Question: Hello there i have a little problem.
When using these lines of '.htaccess'
'''
RewriteEngine on
Options +FollowSymLinks
# clean up file extensions .php only
RewriteCond %{REQUEST_FILENAME} !-d
RewriteCond %{REQUEST_FILENAME}\.php -f
RewriteRule ^(.*)$ $1.php [NC,L]
#make get request clean
RewriteCond %{REQUEST_FILENAME} !-d
RewriteCond %{REQUEST_FILENAME}\.php -f
RewriteRule ^cms/tests/([0-9]+) cms/tests/index.php?survey=$1 [NC,L]
'''
I transform the url
'cms/tests/index.php?survey=65' to -> 'cms/tests/65'
This works!
Now i want to have an edit mode like this:
'cms/tests/65/edit' or 'cms/tests/65/view'
This is the rewrite rule I have come up with:
'''
RewriteEngine on
Options +FollowSymLinks
# clean up file extensions .php only
RewriteCond %{REQUEST_FILENAME} !-d
RewriteCond %{REQUEST_FILENAME}\.php -f
RewriteRule ^(.*)$ $1.php [NC,L]
#make get request clean
RewriteCond %{REQUEST_FILENAME} !-d
RewriteCond %{REQUEST_FILENAME}\.php -f
RewriteRule ^cms/tests/([0-9]+)/([a-zA-Z0-9_-]+) cms/tests/index.php?survey=$1&mode=$2 [NC,L]
'''
When writing the full url like this 'cms/tests/index.php?survey=65&mode=edit' it completely works
But it with the "clean" url it goes to my 404 page and also shows a 302 redirect in the network tab.

Is there a something that I am doing wrong or over seeing?
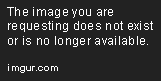
Answer: > '''
#make get request clean
RewriteCond %{REQUEST_FILENAME} !-d
RewriteCond %{REQUEST_FILENAME}\.php -f
RewriteRule ^cms/tests/([0-9]+)/([a-zA-Z0-9_-]+) cms/tests/index.php?survey=$1&mode=$2 [NC,L]
'''
The second condition is never successful so the rule is not processed.
The second condition (that supposedly checks that the request + '.php' exists) is not what you should be doing here. If anything, you would need to check that the request does not map to a file. For example:
'''
RewriteCond %{REQUEST_FILENAME} !-f
'''
However, if you restrict the regex in your 'RewriteRule' by appending a '$' (end-of-string anchor) then you can remove that condition altogether. For example:
'''
#make get request clean
RewriteCond %{REQUEST_FILENAME} !-d
RewriteRule ^cms/tests/([0-9]+)/([a-zA-Z0-9_-]+)$ cms/tests/index.php?survey=$1&mode=$2 [NC,L]
'''
A request that matches the regex as stated could not map to a real file (unless you have extensionless files).
---
> '''
# clean up file extensions .php only
RewriteCond %{REQUEST_FILENAME} !-d
RewriteCond %{REQUEST_FILENAME}\.php -f
RewriteRule ^(.*)$ $1.php [NC,L]
'''
The second condition in your first code block is also not strictly correct and will fail under certain conditions, because the filesystem check is not necessarily the same as the file you will ultimately rewrite to, which could result in a 404 or 500 (rewrite loop) depending on your file structure. (This code block is surprisingly common, but <URL>
This should really be written more like this:
'''
# clean up file extensions .php only
RewriteCond %{REQUEST_FILENAME} !-d
RewriteCond %{DOCUMENT_ROOT}/$1.php -f
RewriteRule ^(.*)$ $1.php [NC,L]
'''
Now, the condition '%{DOCUMENT_ROOT}/$1.php' matches the rewrite '$1.php'. (Assuming the '.htaccess' file is in the document root.)
See <URL>